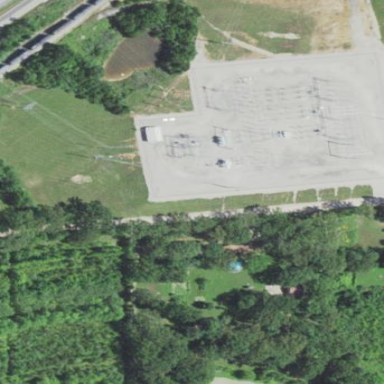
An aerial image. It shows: There is distribution substation enclosed by fence.